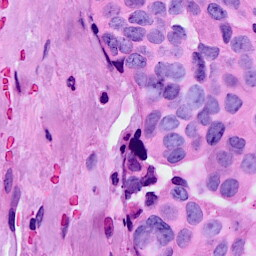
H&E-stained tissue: Breast